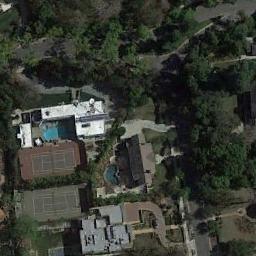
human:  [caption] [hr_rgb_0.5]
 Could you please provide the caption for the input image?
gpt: The tennis court was shaded by a large tree .

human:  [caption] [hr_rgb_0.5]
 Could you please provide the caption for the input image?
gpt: The tennis court is next to some buildings and trees .

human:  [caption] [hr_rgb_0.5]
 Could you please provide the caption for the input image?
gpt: Many buildings are beside the tennis courts .

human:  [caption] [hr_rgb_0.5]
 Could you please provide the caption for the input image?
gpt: Tennis court and swimming pool in the middle of a residential area surrounded by trees .

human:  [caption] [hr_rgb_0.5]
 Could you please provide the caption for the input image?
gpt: There are many green trees and some buildings around the tennis court .